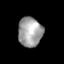
Tissue: skin
Cell type: Epithelial cells
Senescence score: 0.2746
Nuclear area (px): 694
Mean DAPI intensity: 161.738